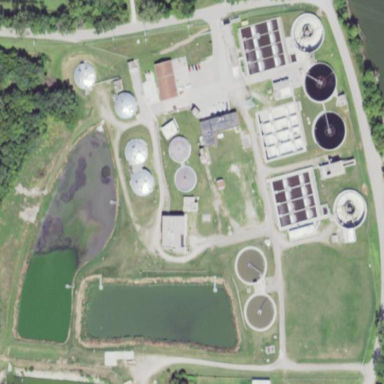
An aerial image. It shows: Industrial area dedicated to wastewater treatment plant.